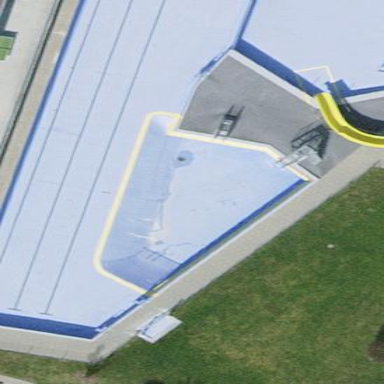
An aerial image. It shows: Swimming pool located in leisure land.